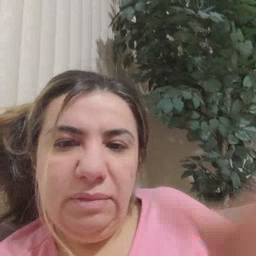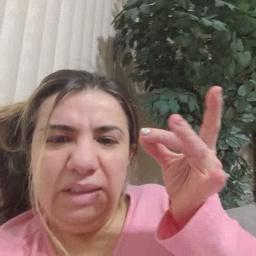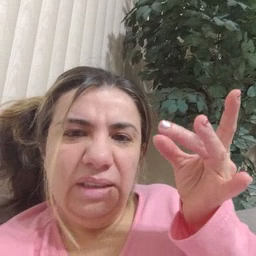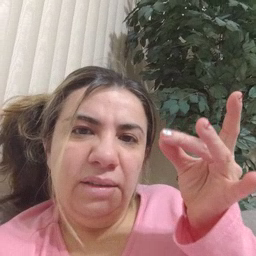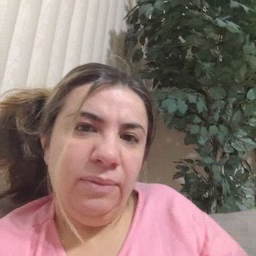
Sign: sticky